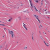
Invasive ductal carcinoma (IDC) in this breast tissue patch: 1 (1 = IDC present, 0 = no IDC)